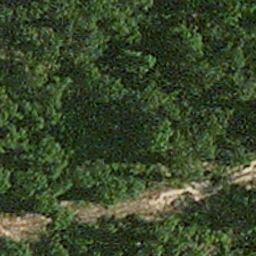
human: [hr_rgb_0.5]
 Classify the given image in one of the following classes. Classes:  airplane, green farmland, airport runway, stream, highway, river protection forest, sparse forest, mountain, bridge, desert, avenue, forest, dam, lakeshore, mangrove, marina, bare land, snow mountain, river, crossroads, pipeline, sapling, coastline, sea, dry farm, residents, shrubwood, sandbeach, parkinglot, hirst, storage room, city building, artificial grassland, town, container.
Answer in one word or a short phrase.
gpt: avenue